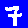
Digit: 7